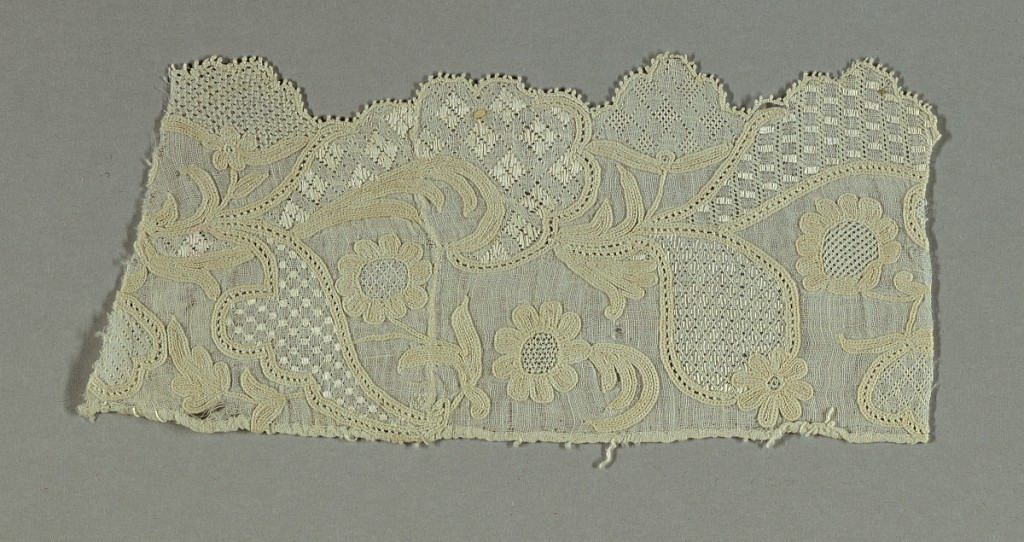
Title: Fragment
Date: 18th century
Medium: linen Technique: plain weave embroidered with deflected element work
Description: Fragment of a woven linen border showing design of flowers, sprigs and leafy scrolls forming a scalloped edge.